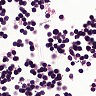
Metastatic tissue present: no